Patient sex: M
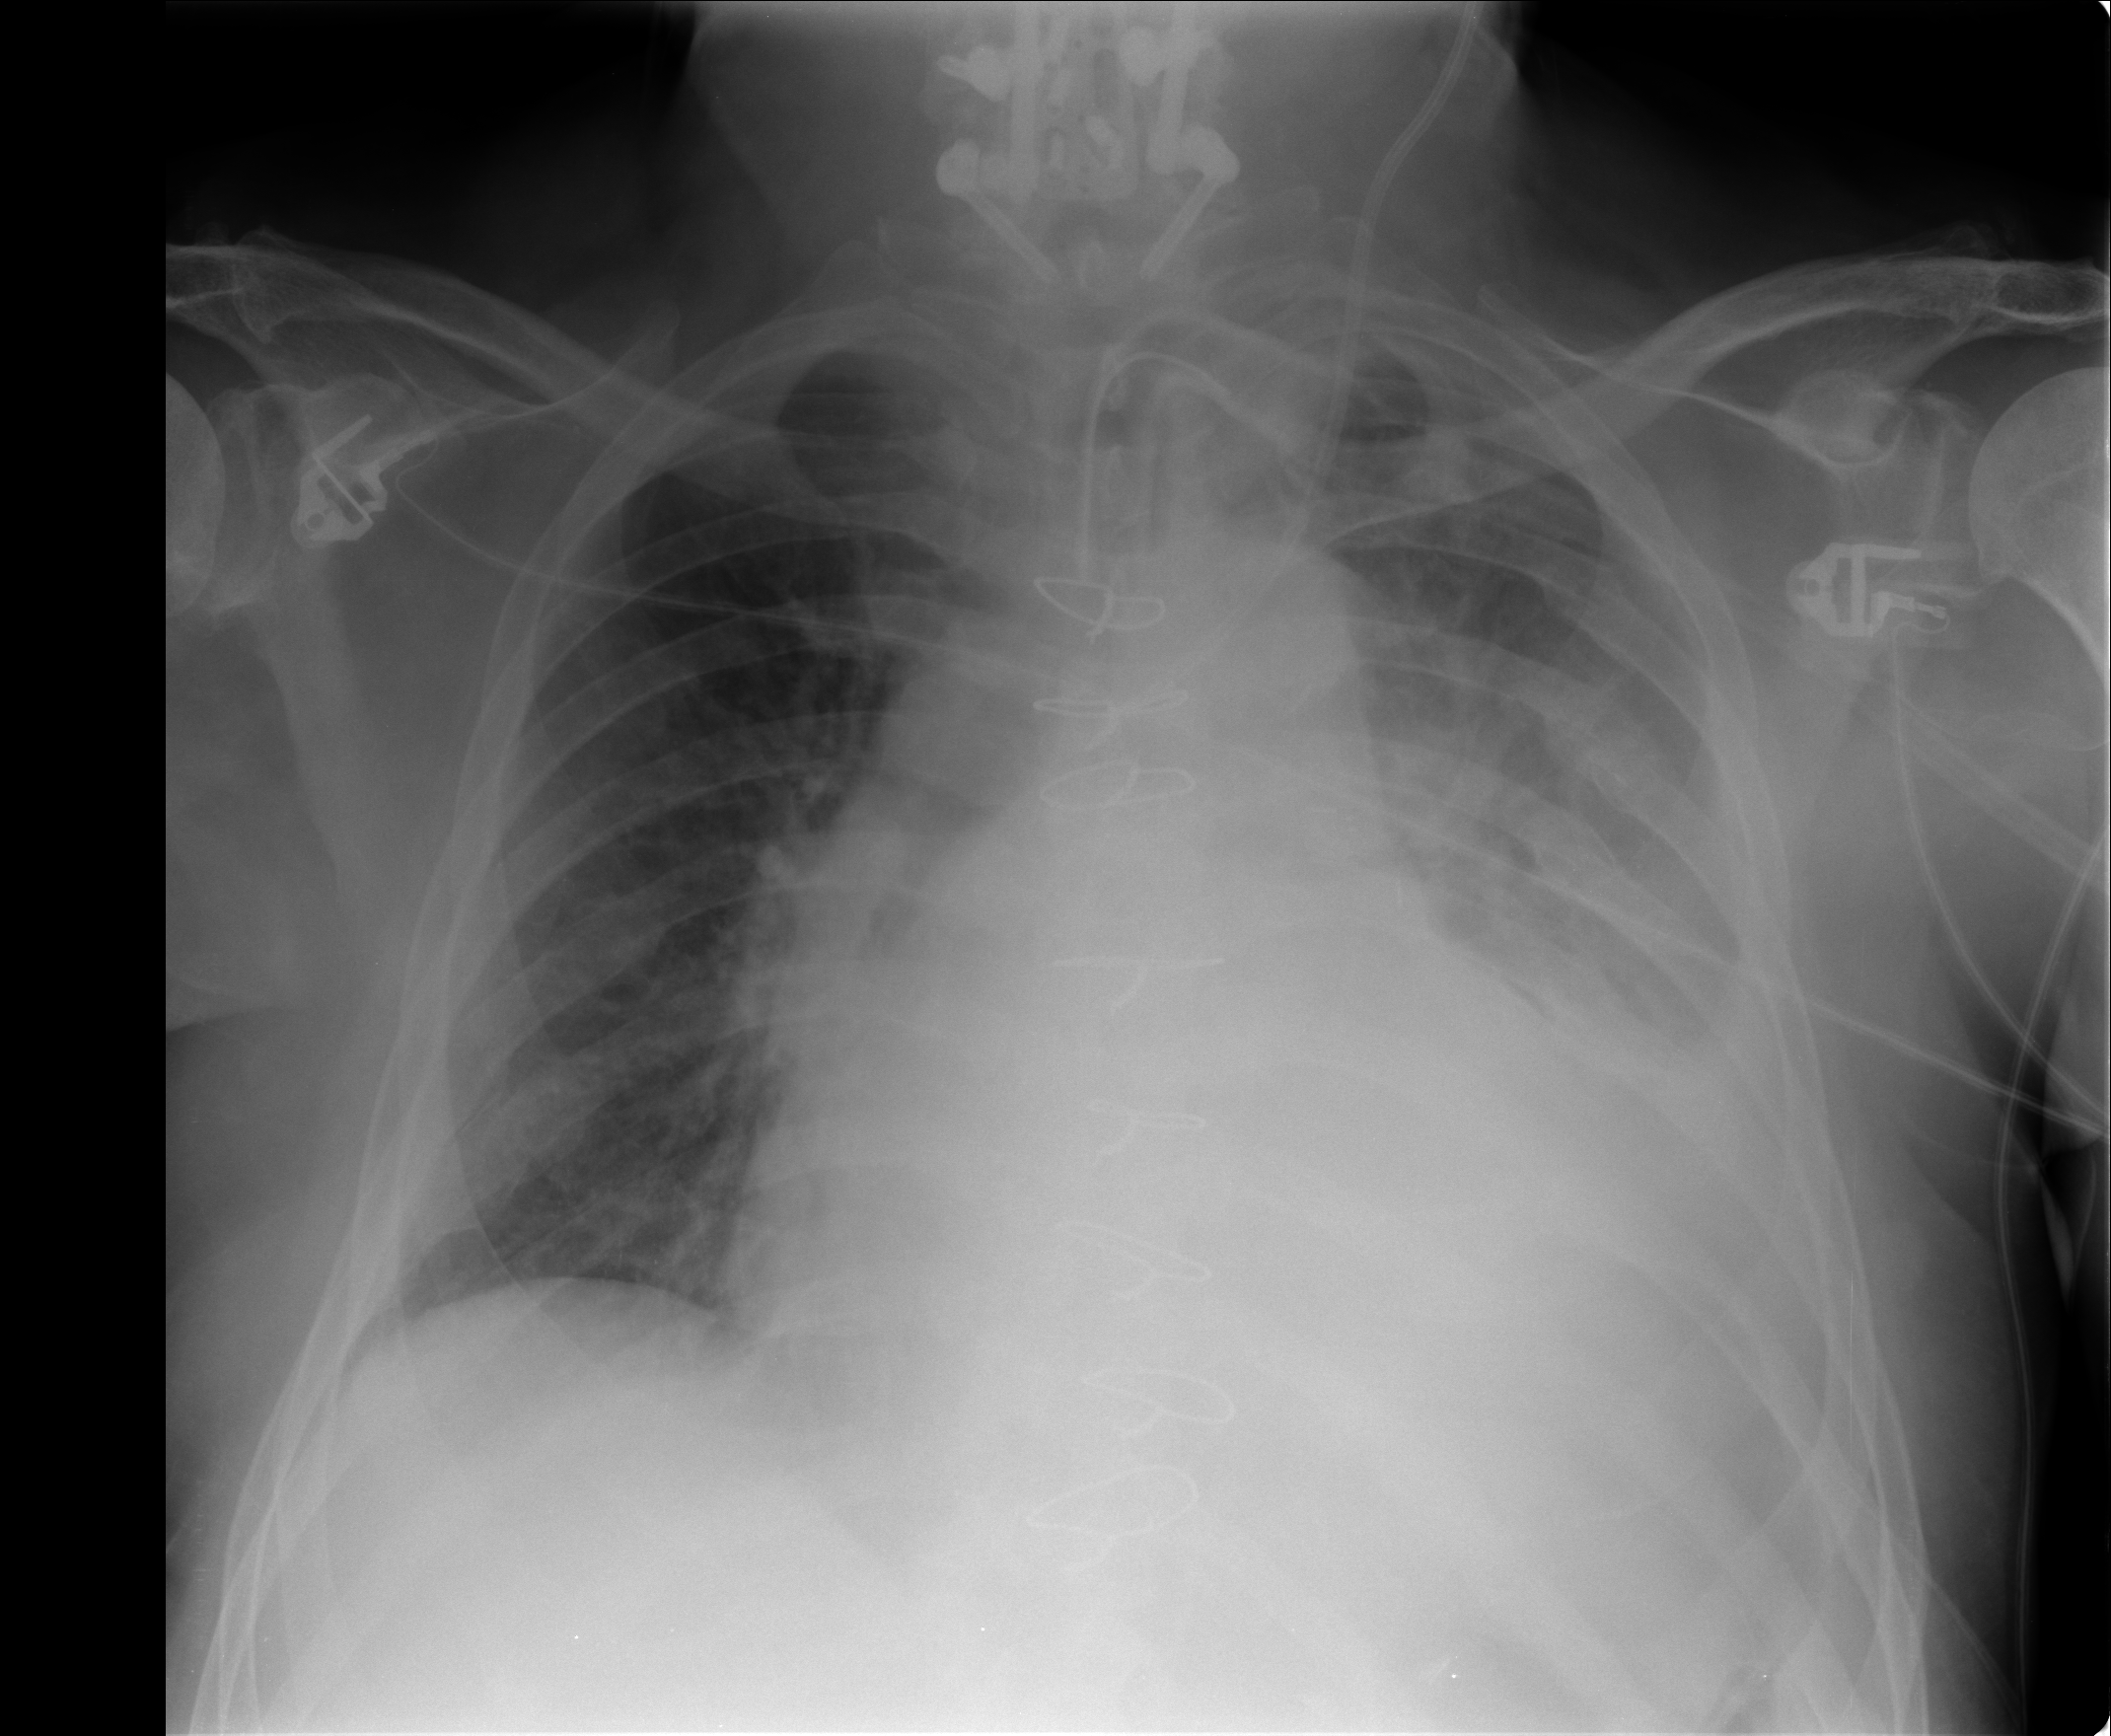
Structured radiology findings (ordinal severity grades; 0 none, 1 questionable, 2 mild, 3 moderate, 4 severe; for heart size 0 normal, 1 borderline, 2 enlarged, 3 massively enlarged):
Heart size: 2
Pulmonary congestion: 1
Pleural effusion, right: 0
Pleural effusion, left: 3
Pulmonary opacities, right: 0
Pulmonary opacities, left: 3
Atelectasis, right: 0
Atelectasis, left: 3